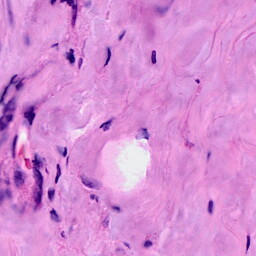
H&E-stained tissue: Breast